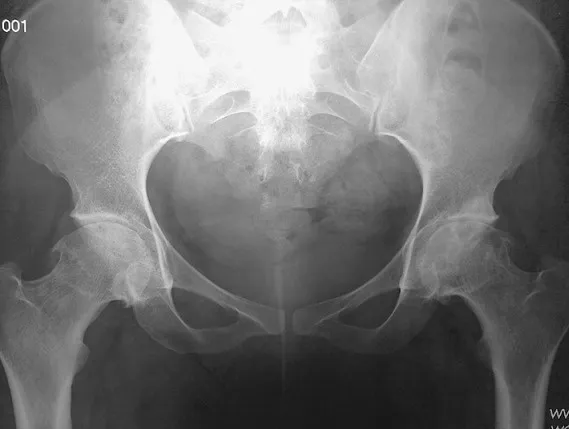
Prominent osteoarthritis, which is bilateral, with collapse of the articular surface and minimal loss of sphericity at the left femoral head.
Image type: radiology (x_ray)